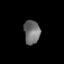
Tissue: lung
Cell type: Epithelial cells
Senescence score: 0.1278
Nuclear area (px): 378
Mean DAPI intensity: 112.108